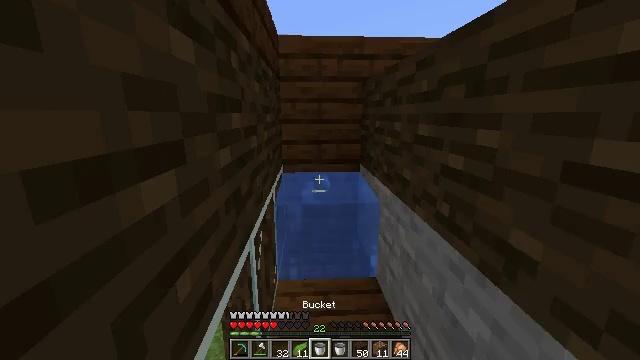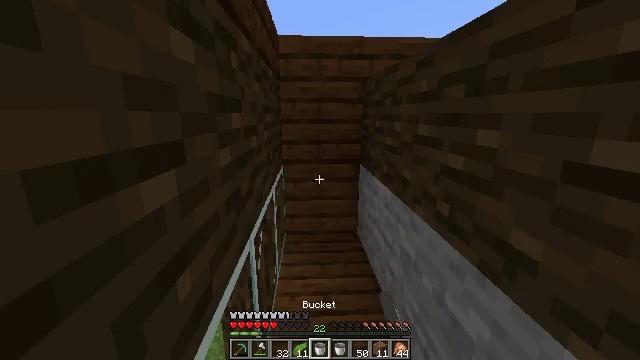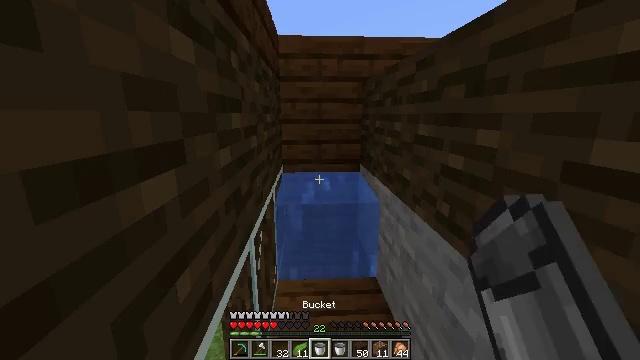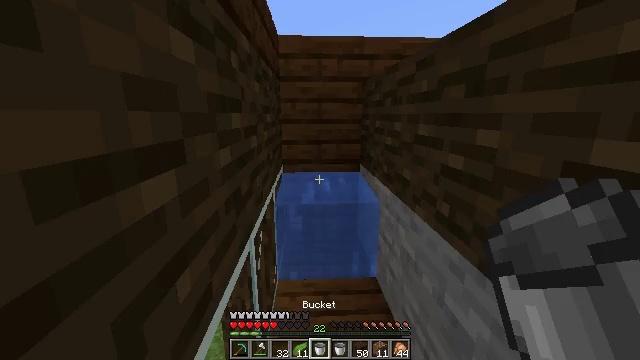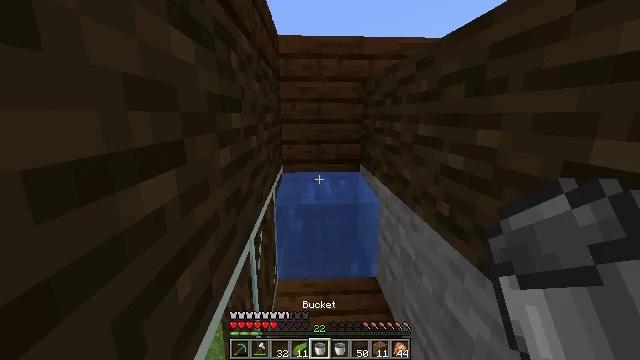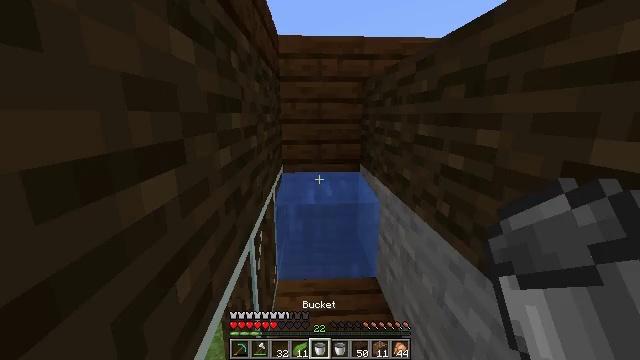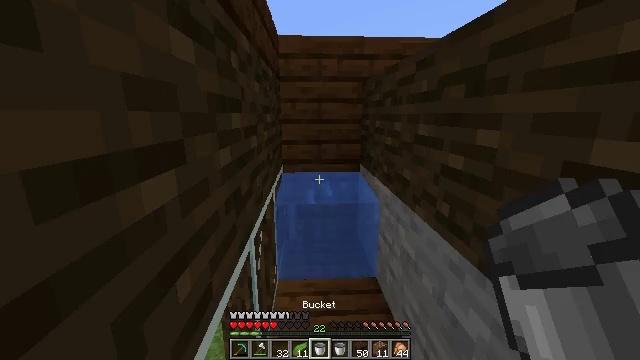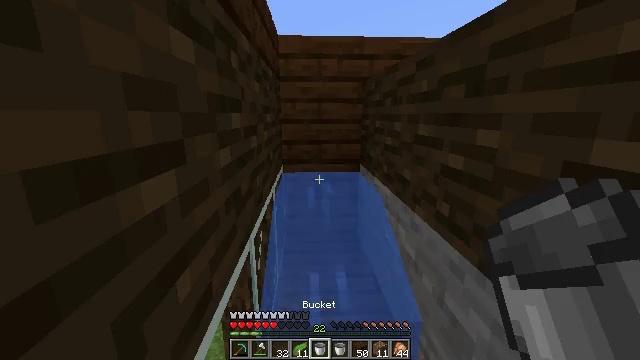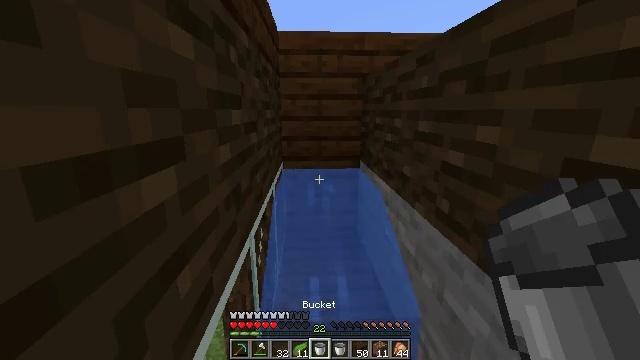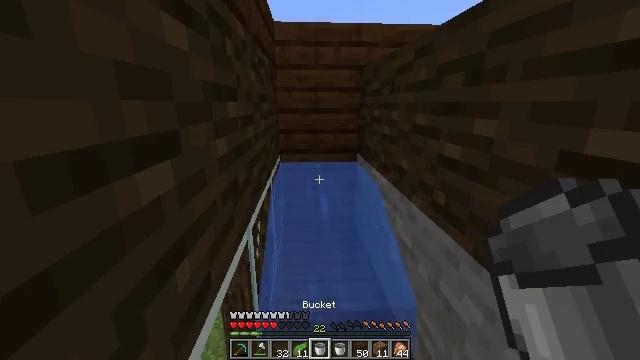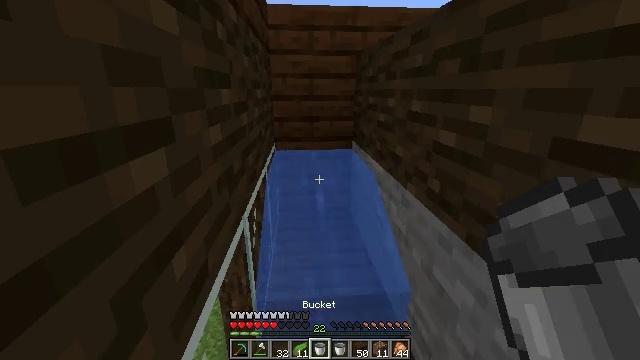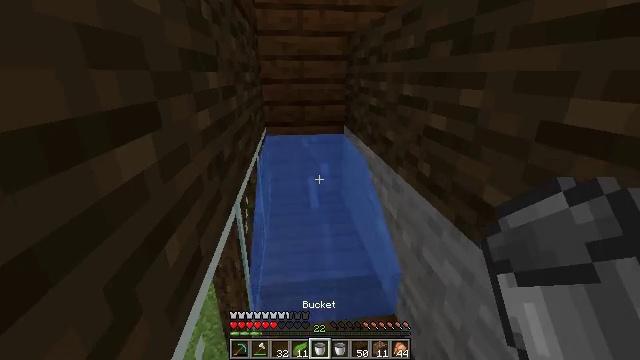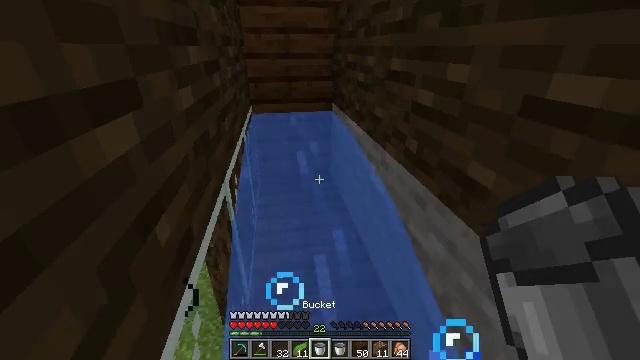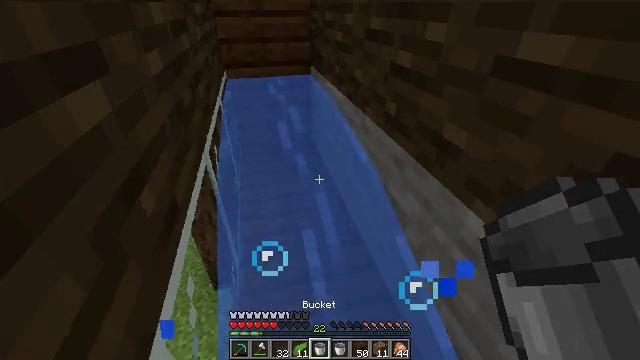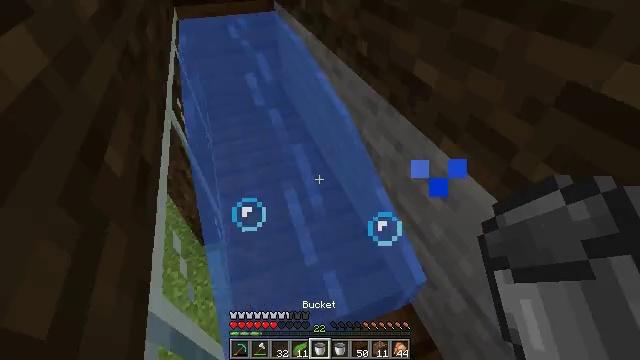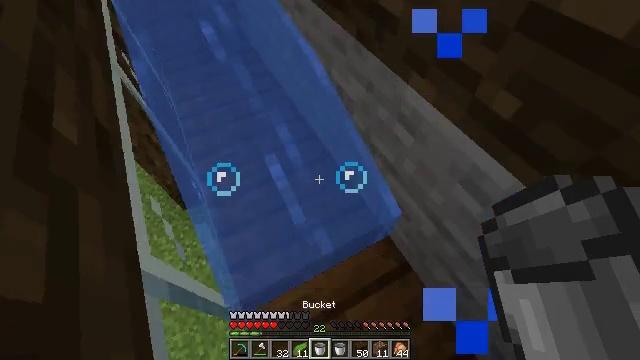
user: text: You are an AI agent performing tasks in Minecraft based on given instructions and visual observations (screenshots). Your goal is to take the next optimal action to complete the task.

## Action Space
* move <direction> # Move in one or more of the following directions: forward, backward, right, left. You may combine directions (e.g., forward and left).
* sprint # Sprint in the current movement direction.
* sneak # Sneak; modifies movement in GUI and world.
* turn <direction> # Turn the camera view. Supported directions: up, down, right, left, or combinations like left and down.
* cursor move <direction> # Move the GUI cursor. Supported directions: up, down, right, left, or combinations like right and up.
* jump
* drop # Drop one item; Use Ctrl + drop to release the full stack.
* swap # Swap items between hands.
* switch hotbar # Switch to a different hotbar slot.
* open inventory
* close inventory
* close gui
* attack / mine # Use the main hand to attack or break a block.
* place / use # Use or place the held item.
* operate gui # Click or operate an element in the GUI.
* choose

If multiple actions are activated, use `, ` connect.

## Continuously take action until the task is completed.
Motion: motion action
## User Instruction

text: Destroy the dark oak slab to recycle it.
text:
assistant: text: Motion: no_op
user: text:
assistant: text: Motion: no_op
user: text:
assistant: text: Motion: no_op
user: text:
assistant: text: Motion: no_op
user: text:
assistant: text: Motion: no_op
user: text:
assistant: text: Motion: no_op
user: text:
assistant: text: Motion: no_op
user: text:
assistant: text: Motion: no_op
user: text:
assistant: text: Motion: turn down
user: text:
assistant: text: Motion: turn right and down
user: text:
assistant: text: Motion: turn right and down
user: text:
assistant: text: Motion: turn right and down
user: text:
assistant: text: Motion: turn right and down
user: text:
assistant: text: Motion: turn right and down
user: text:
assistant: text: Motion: turn right and down
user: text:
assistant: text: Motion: turn right and down
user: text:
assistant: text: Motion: turn right and down
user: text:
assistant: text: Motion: turn right and down
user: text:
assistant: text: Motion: turn right and down
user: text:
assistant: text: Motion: turn right and down
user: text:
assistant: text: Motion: turn right and down
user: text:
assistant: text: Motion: turn right
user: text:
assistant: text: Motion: turn right
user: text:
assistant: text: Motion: turn right
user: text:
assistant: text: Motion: no_op
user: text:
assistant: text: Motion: no_op
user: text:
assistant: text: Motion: no_op
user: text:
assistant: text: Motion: no_op
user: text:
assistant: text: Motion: turn left and up
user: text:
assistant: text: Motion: turn left and up